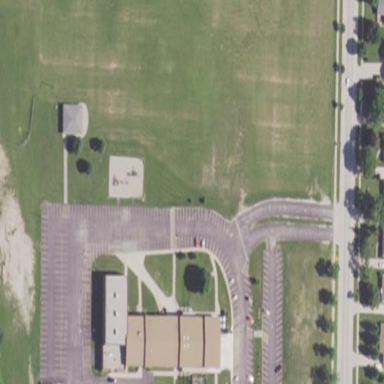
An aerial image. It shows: School.